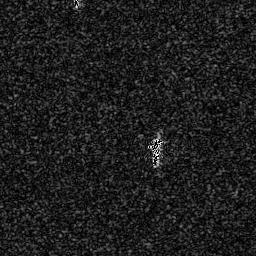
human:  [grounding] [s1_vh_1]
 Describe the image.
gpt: In the satellite image, there is  <ref>1 small ship </ref> <box>[[57, 52, 63, 59, 0]]</box> located at center.